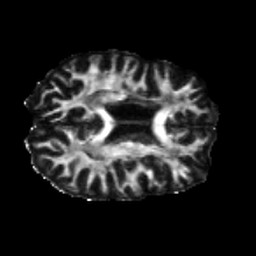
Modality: FA
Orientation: axial
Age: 47
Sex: male
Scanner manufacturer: siemens
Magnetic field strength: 3 T
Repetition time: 5.25 s
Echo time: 0.08 s